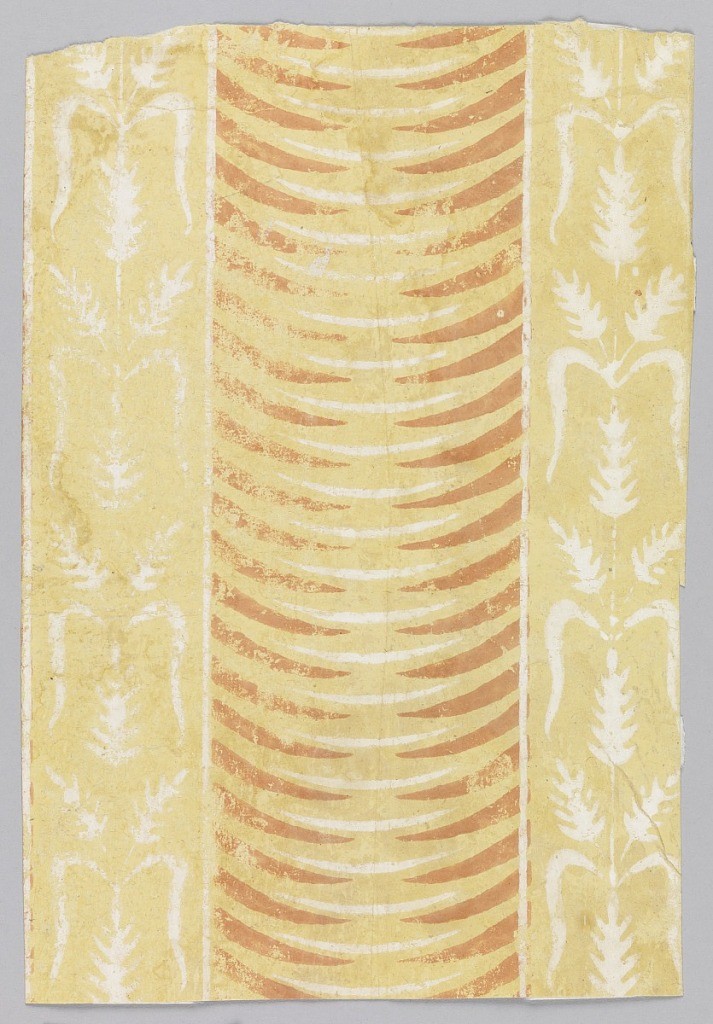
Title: Sidewall - fragment
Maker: Anthony Chardon
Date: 1814–25
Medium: Block printed on handmade paper
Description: Against a yellow ground is a central vertical band printed in orange and white to simulate a drapery. On either side, printed in white, are vertical bands of stylized wheat.